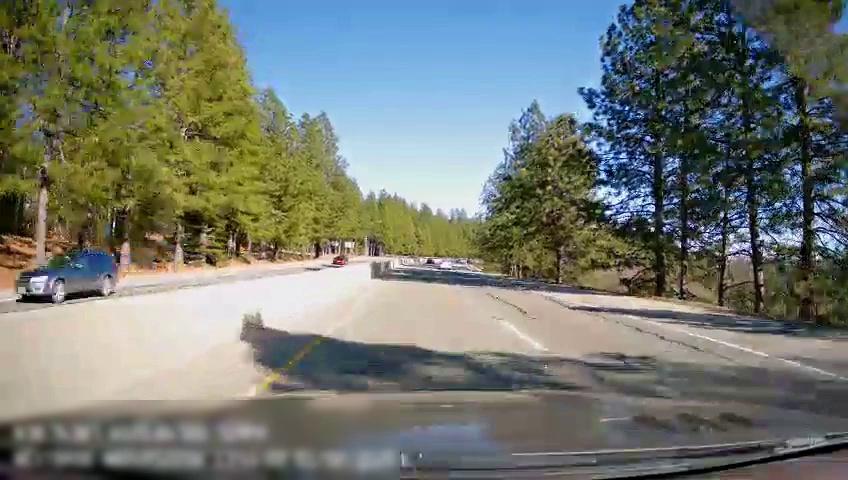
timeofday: Day
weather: Sunny
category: Drivable Space
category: Drivable Space
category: Vehicles | Car
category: Vehicles | Car
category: Vehicles | Car
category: Lanes | Alternate Lane
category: Lanes | Current Lane
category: Lanes | Alternate Lane
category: Lanes | Opposite Lane